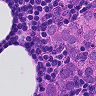
Metastatic tissue present: yes